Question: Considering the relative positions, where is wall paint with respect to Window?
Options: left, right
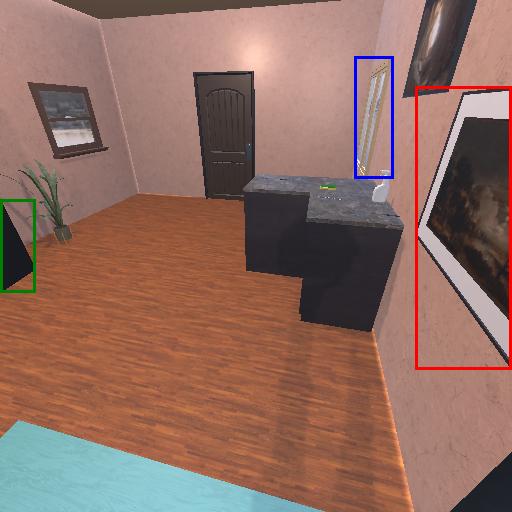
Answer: left